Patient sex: M
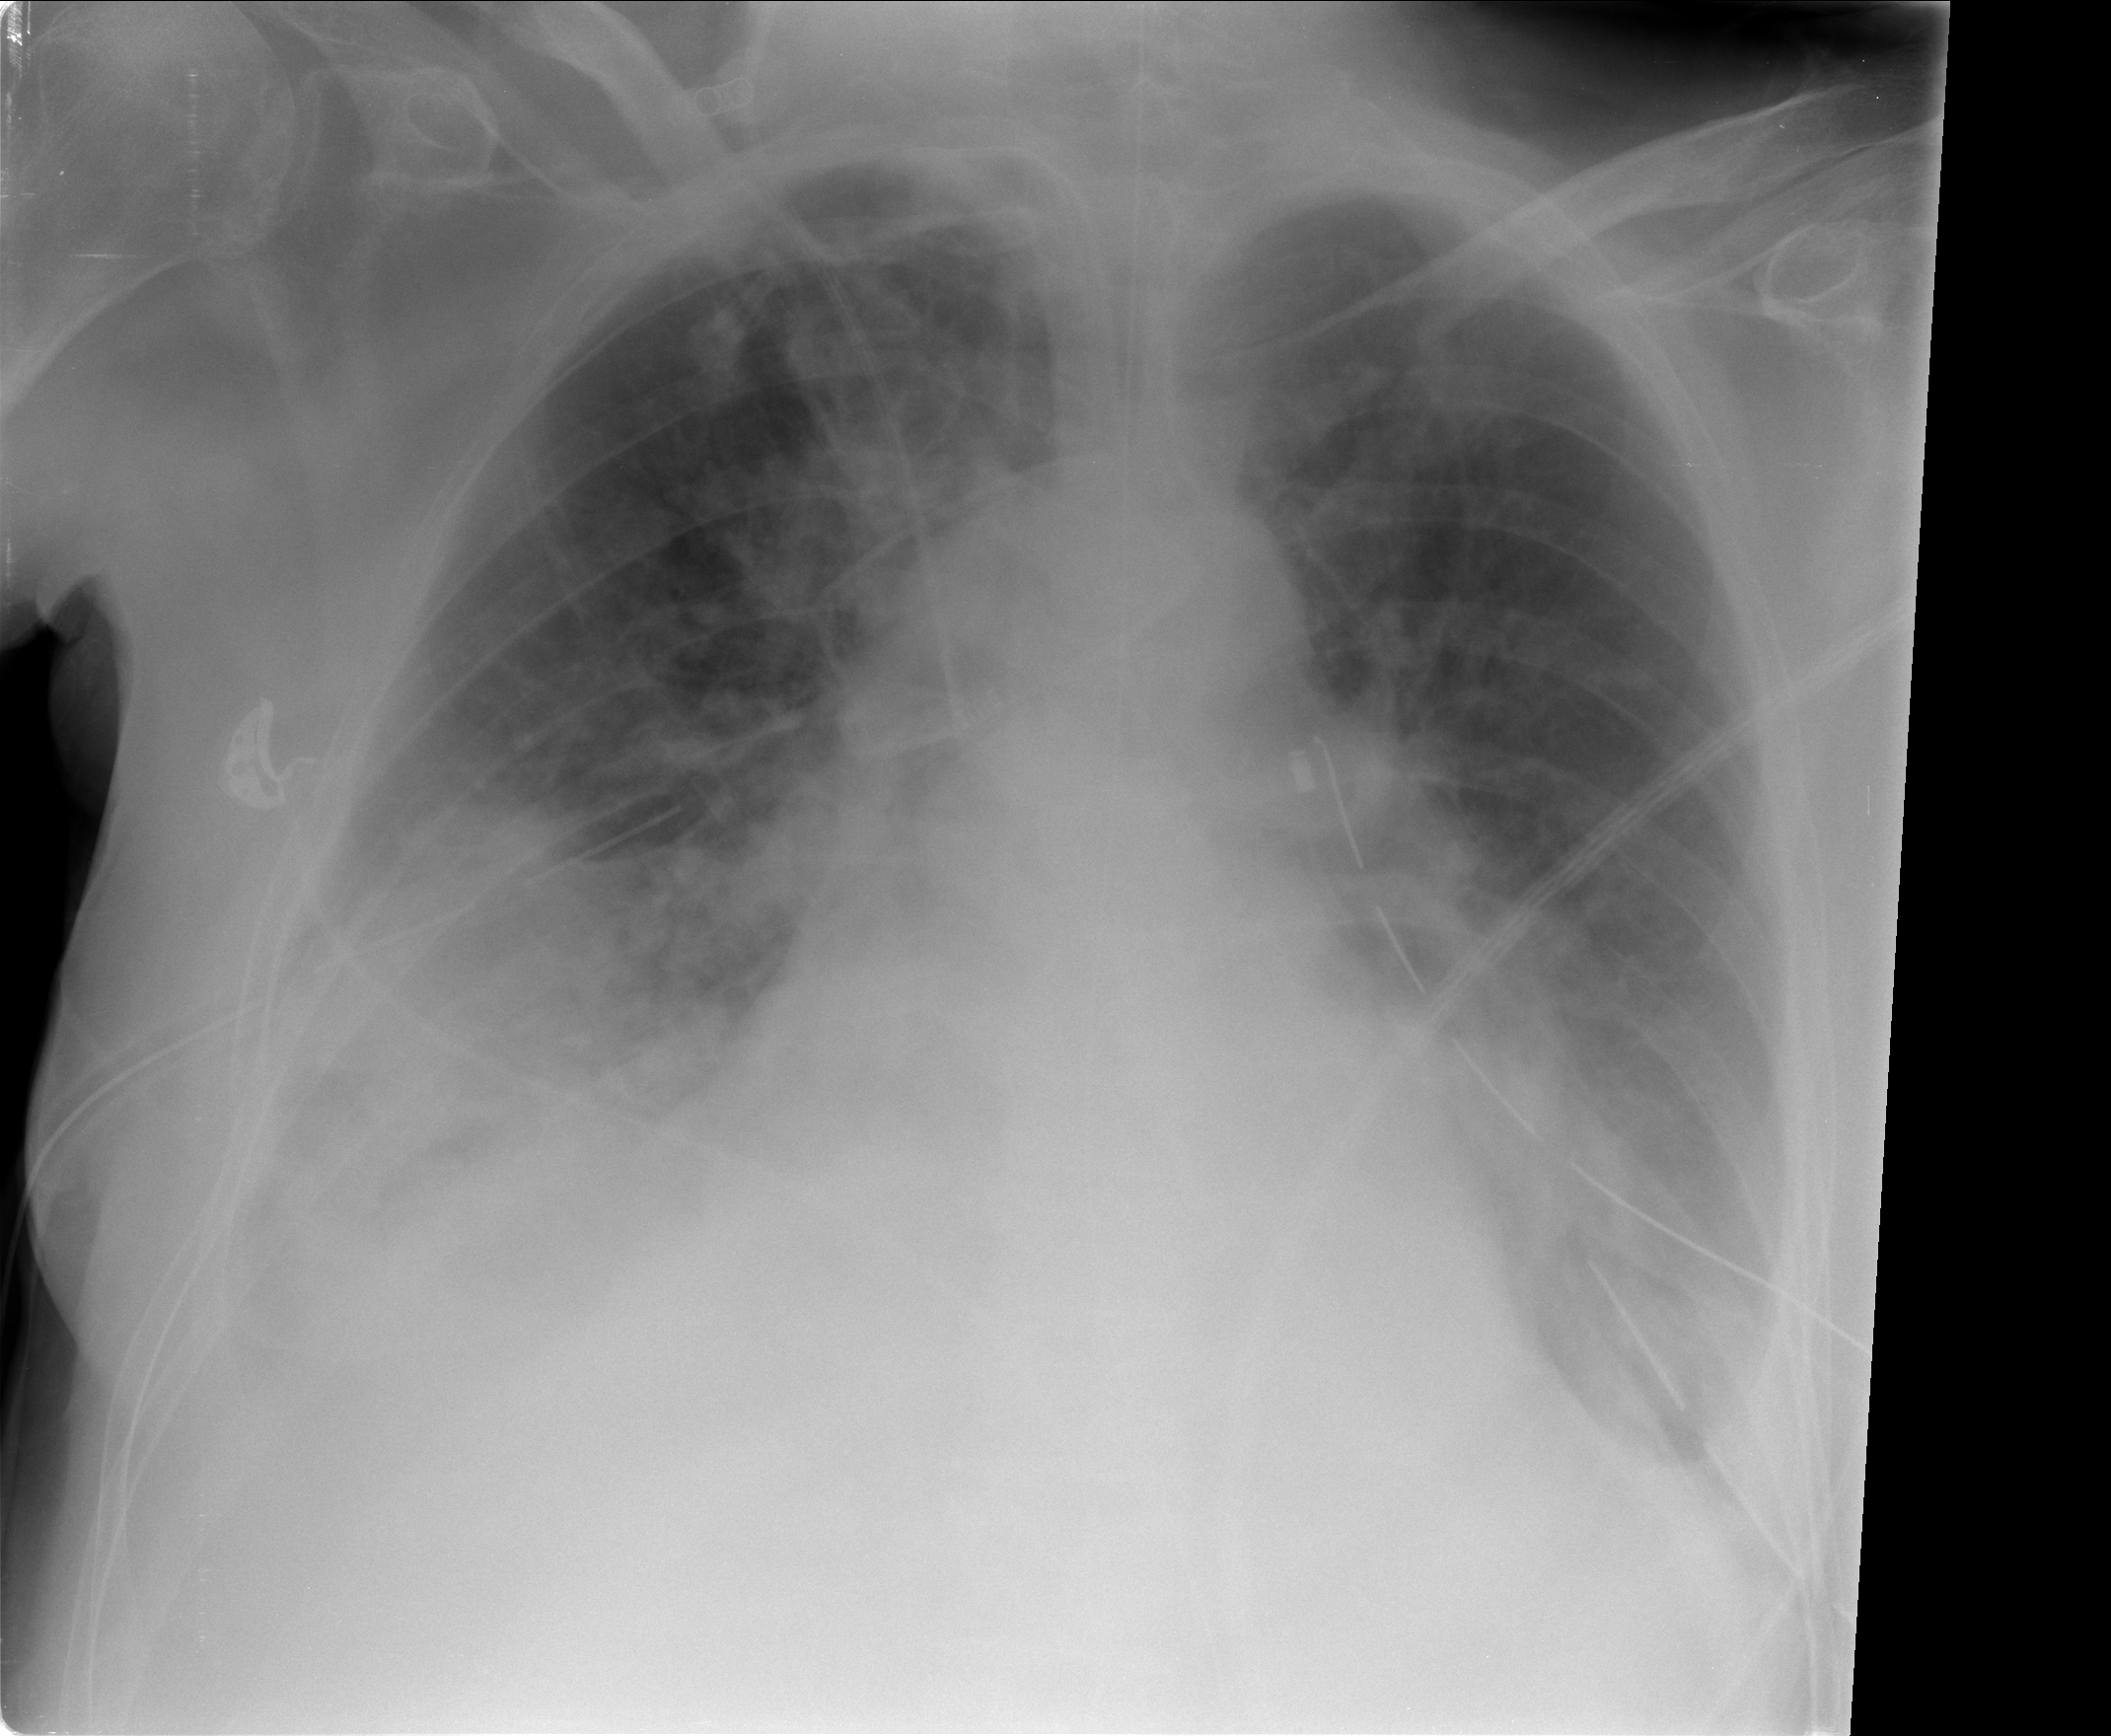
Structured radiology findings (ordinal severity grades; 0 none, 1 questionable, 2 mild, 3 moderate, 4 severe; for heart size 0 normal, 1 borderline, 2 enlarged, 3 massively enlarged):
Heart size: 1
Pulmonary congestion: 3
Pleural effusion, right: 2
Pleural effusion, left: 2
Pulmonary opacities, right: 3
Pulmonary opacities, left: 2
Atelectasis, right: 3
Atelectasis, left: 2